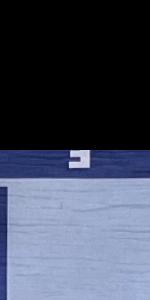
Label: Empty